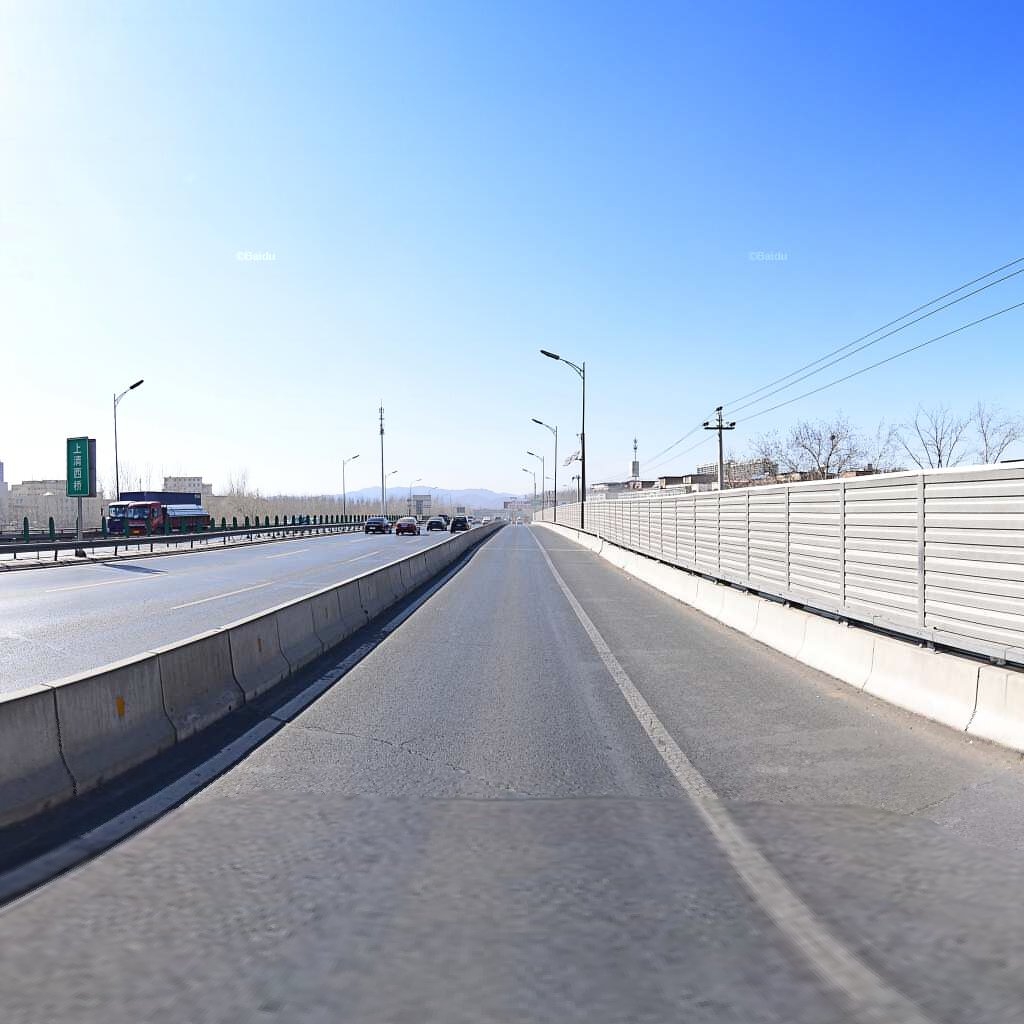
Region: Haidian
Road damage annotations: transverse crack, transverse crack